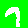
Digit: 7